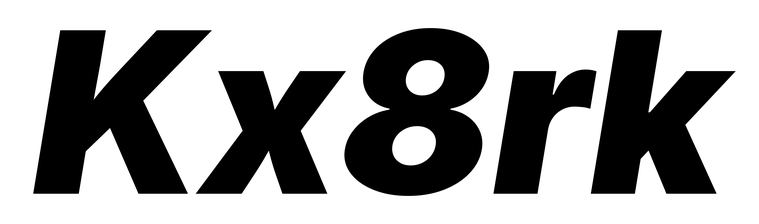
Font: Inter-Italic_Black_Italic